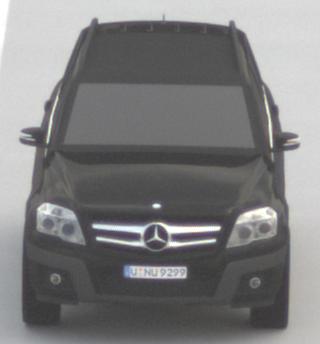
Make: Mercedes-Benz
Model: GLK 280
Detailed model: GLK-Class (204)
Model produced from: 2008/10
Model produced until: 2009/04
Doors: 5
Color: black
Road condition: dry road
Daytime: midday
Contrast: low contrast